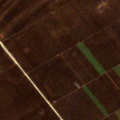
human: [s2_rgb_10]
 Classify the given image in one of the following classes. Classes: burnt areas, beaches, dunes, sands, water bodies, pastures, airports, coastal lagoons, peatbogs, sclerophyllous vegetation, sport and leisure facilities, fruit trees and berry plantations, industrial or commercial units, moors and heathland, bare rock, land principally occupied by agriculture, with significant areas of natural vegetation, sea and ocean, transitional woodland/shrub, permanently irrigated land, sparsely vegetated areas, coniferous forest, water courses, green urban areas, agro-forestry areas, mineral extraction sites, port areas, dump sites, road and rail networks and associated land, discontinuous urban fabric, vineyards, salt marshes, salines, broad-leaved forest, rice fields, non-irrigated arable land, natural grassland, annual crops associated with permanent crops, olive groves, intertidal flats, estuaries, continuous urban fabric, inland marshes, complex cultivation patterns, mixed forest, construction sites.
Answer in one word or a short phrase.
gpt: non-irrigated arable land